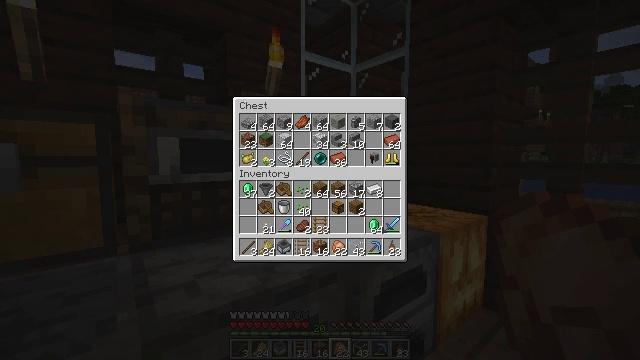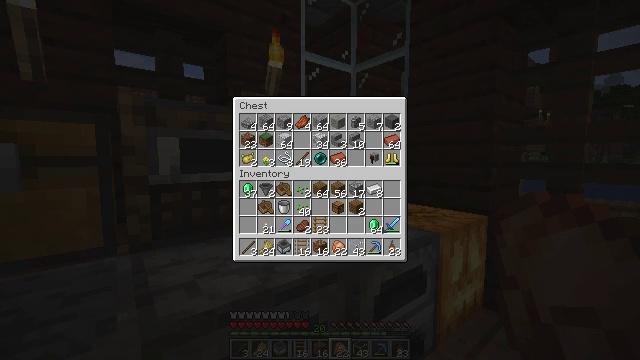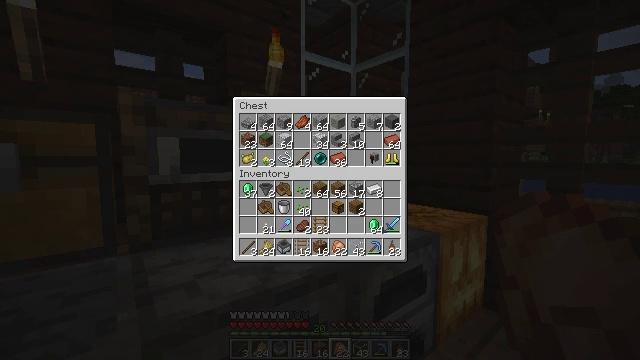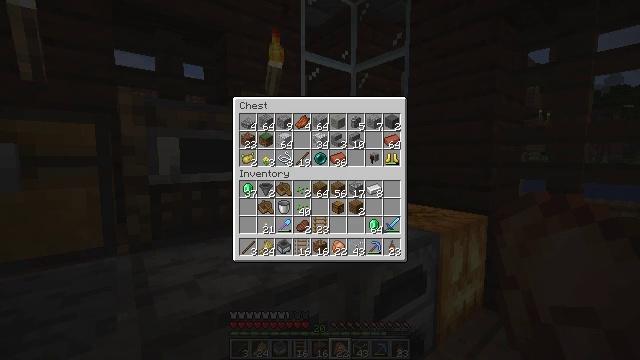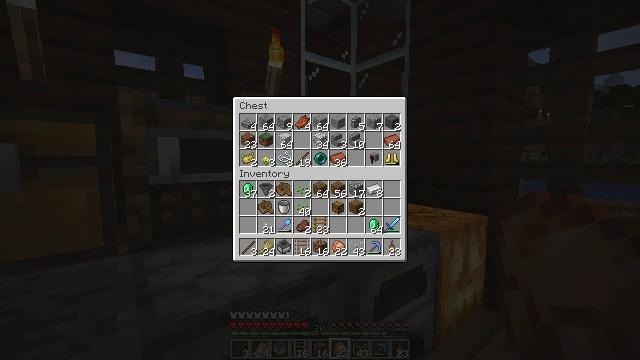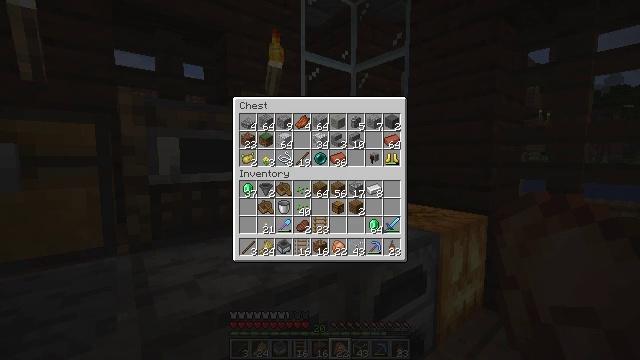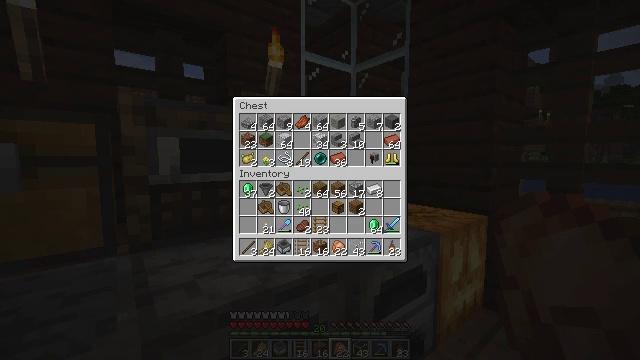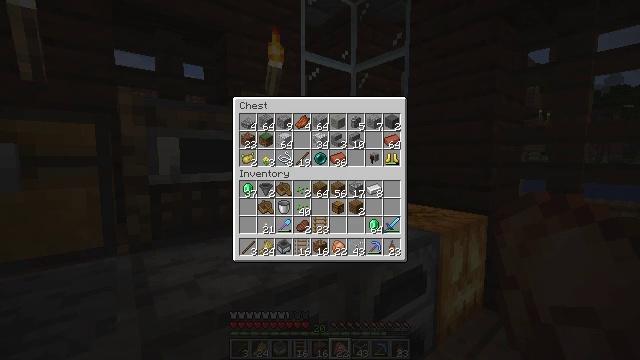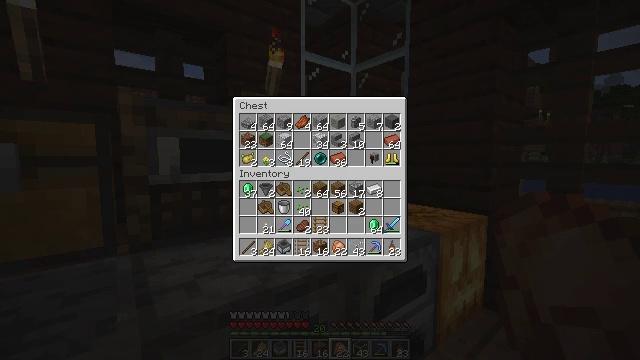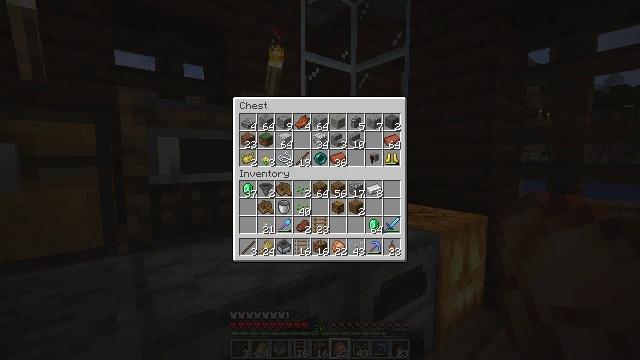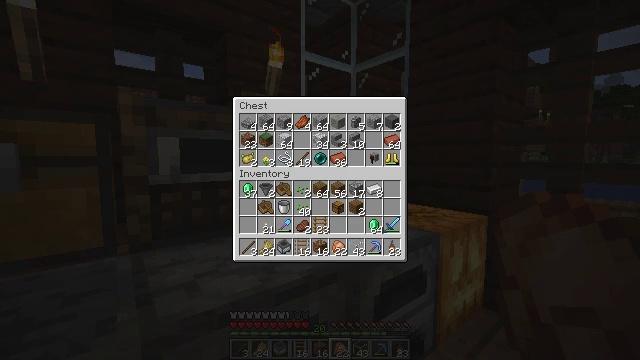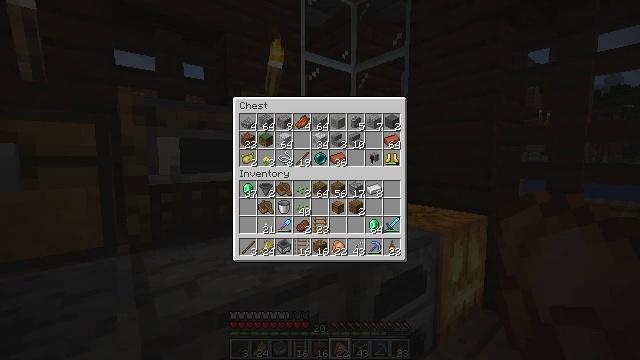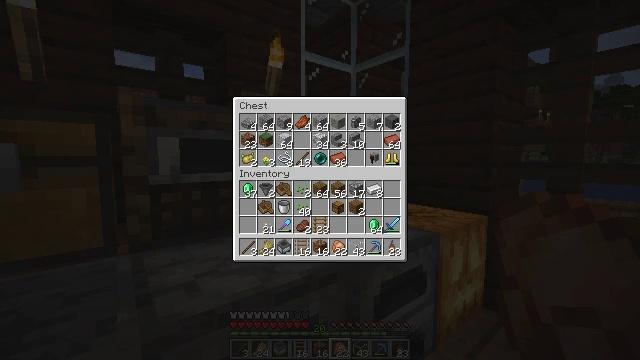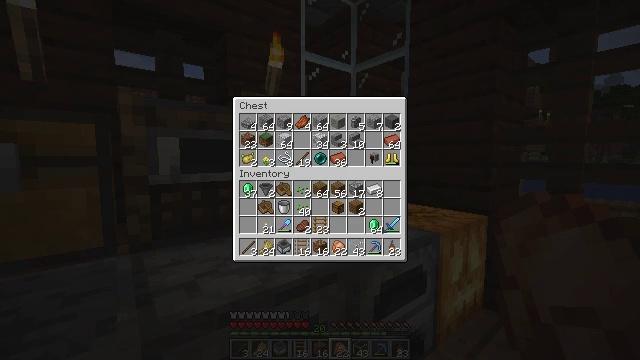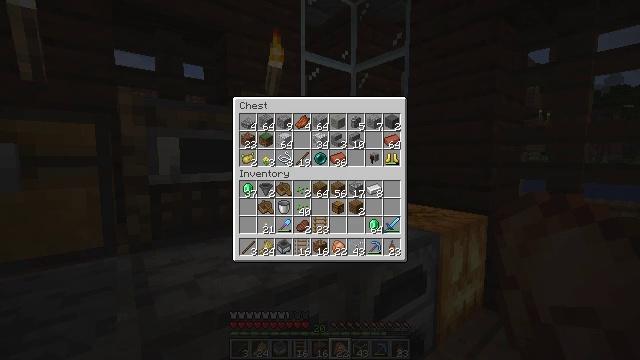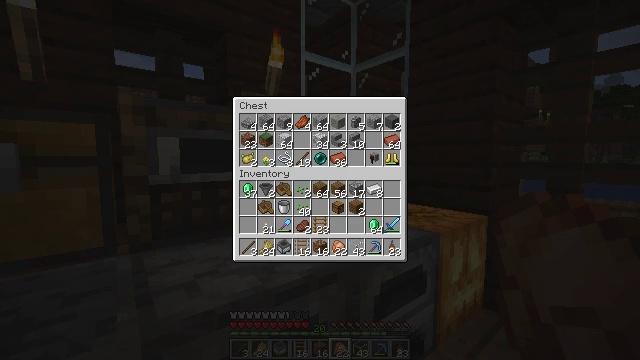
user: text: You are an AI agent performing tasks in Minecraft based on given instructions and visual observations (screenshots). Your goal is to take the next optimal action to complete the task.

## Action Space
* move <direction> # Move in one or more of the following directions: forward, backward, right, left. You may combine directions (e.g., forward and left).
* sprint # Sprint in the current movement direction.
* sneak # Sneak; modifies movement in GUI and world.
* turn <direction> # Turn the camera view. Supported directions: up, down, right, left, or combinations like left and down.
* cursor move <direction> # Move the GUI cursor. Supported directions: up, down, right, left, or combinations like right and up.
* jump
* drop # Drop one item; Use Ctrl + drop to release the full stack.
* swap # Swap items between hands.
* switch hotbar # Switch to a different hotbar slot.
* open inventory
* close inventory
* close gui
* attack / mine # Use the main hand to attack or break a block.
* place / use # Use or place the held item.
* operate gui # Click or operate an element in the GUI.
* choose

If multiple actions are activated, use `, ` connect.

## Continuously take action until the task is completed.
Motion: motion action
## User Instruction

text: Open the crafting table and make an observer.
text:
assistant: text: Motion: no_op
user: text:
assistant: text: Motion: no_op
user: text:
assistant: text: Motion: no_op
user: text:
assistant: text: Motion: no_op
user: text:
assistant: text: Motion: no_op
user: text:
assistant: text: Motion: no_op
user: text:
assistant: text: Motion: no_op
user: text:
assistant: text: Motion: no_op
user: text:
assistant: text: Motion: no_op
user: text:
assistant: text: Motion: no_op
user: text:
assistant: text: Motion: no_op
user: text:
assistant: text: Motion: no_op
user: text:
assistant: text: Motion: no_op
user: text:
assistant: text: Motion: no_op
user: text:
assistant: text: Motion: no_op
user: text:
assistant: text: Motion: no_op
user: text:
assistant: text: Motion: no_op
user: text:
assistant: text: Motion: no_op
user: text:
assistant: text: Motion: no_op
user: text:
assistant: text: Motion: no_op
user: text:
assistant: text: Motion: no_op
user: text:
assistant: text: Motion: no_op
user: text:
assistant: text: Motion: no_op
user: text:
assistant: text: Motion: no_op
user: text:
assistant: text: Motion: no_op
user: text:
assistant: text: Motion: no_op
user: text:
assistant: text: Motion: no_op
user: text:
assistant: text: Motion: no_op
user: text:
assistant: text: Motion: no_op
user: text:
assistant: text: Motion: no_op